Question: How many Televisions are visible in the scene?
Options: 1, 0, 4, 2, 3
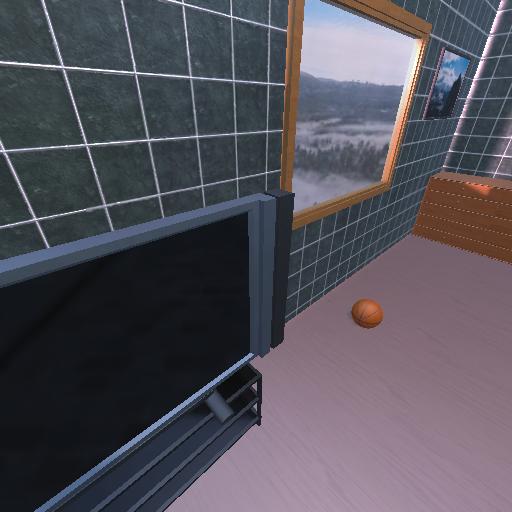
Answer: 1